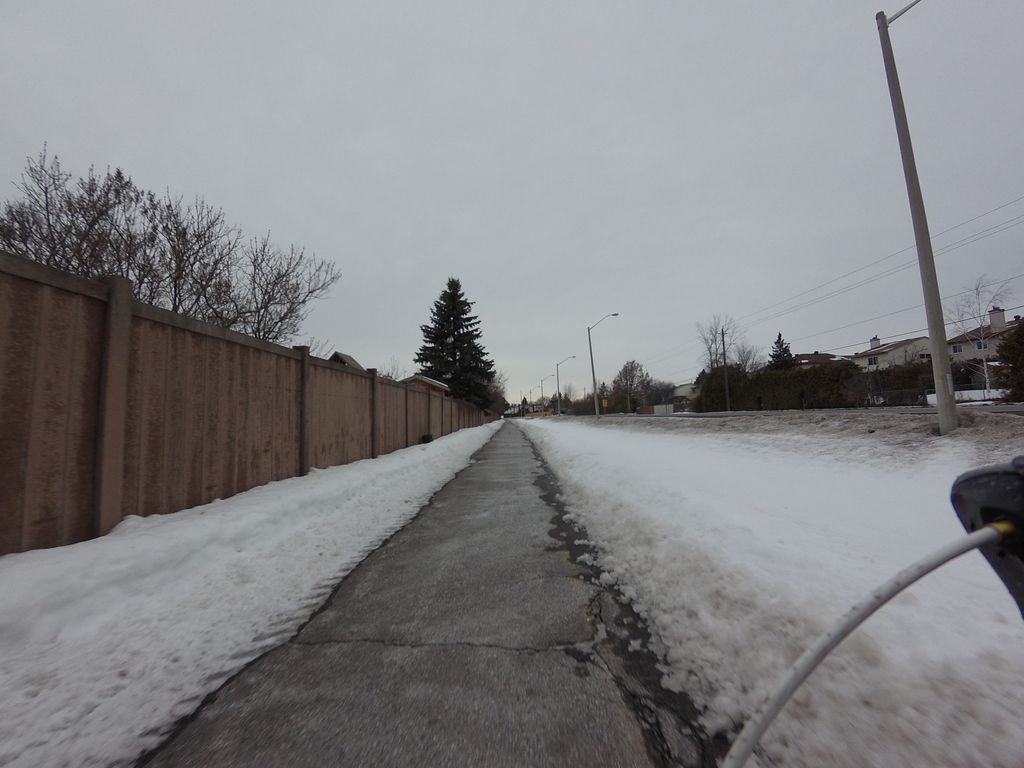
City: ottawa-gatineau